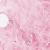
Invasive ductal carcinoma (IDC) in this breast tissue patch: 0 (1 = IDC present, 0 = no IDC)